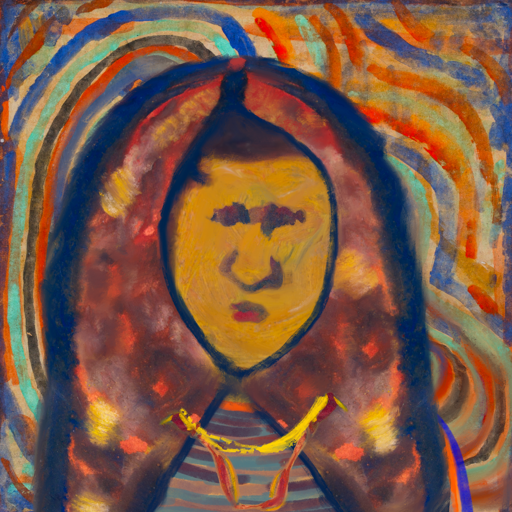
Background: Sisters, Head And Neck Front: After_Raid, Face Front: In_The_Sun, Bust: Experience, Hair Front: Blank, Head Accessory: Mother_And_Son_Mother_Scarf, Second Necklace: Gypsy_Mother_1, Necklace: Irani_1, Baby: Blank